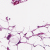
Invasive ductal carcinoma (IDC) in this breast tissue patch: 0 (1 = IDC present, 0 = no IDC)